八年级 · 组合几何学
如图, 在 $\triangle A B C$ 和 $\triangle A D E$ 中, $\angle B A C=\angle D A E=90^{\circ}, A B=A C, A D=A E$,

点 $C 、 D 、 E$ 三点在同一直线上, 连接 $B D$ 交 $A C$ 于点 $F$.

(1) 求证: $\triangle B A D \cong \underline{\simeq}_{\triangle} C A E$;

(2) 猜想 $B D, C E$ 有何特殊位置关系, 并说明理由.
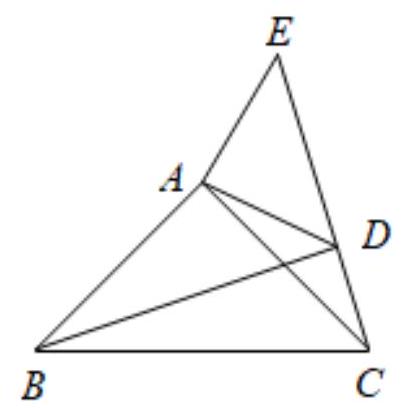
答案: 解: (1) 证: $\because \angle B A C=\angle D A E=90^{\circ}$,

$\therefore \angle B A C+\angle C A D=\angle E A D+\angle C A D$,

$\therefore \angle B A D=\angle C A E$,

在 $\triangle B A D$ 和 $\triangle C A E$ 中,

$\left\{\begin{array}{l}A B=A C \\ \angle B A D=\angle C A E, \\ A D=A E\end{array}\right.$

$\therefore \triangle B A D \cong \triangle C A E(\mathrm{SAS})$.

（2）证: 猜想: $B D \perp C E$, 理由如下:

由 (1) 知 $\triangle B A D \cong_{\triangle} C A E$,

$\therefore B D=C E, \quad \angle A B D=\angle A C E$,

$\because A B=A C, \quad \angle B A C=90^{\circ}$,

$\therefore \angle A B C=\angle A C B=45^{\circ}$,

$\therefore \angle A B D+\angle D B C=\angle A B C=45^{\circ}$,

$\because \angle A B D=\angle A C E$,

$\therefore \angle A C E+\angle D B C=45^{\circ}$,

$\therefore \angle D B C+\angle D C B=\angle D B C+\angle A C E+\angle A C B=90^{\circ}$,

$\therefore \angle B D C=180^{\circ}-\angle D B C-\angle D C B=180^{\circ}-90^{\circ}=90^{\circ}$,
$\therefore B D \perp C E$.